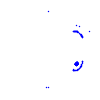
Particle: kaon